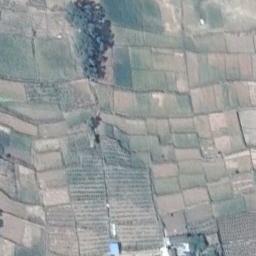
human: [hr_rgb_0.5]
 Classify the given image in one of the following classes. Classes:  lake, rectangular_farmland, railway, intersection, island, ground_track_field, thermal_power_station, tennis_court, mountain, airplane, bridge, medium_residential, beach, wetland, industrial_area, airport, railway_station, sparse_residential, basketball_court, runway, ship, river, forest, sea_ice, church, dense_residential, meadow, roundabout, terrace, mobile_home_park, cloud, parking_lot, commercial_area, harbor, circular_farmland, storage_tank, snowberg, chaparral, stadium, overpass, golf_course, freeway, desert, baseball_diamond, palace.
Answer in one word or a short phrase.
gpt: terrace